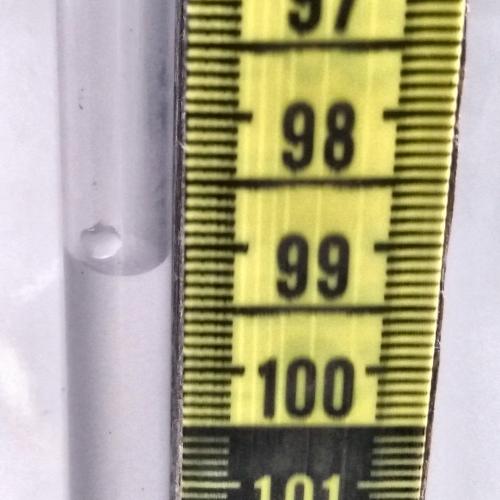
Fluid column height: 99.2 cm